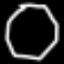
Label: octagon